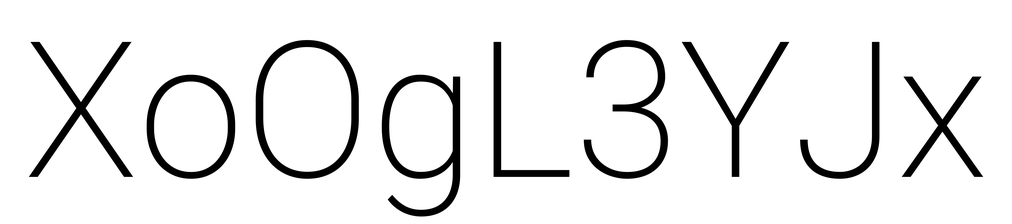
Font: Roboto_ExtraLight